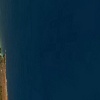
Label: water